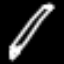
Label: pencil